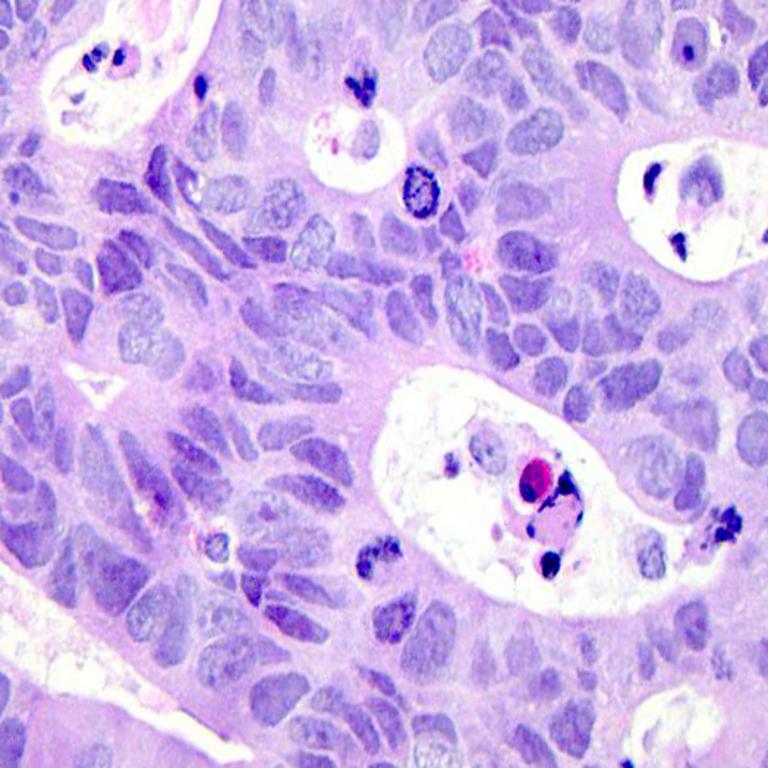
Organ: colon
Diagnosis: adenocarcinomas